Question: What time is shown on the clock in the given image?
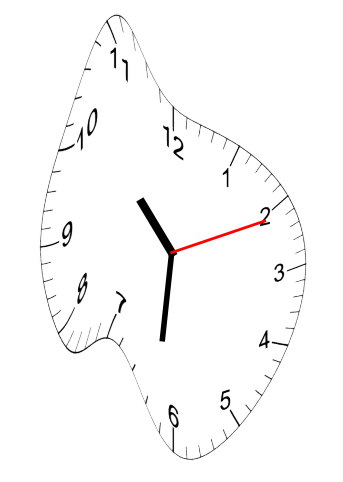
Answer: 10:31:11